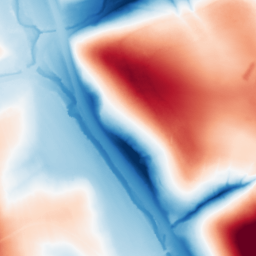
Category: classical
Decomposition family: gaussian
Decomposition parameters: sigma: 50
Upsampling method: linear_exact
Upsampling parameters: scale: 8
Upsampling scale: 8